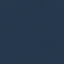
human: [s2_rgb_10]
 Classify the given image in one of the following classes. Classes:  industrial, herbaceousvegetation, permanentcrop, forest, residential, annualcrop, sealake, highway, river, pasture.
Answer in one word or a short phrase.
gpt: SeaLake